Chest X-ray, AP view. Patient: 10 years old, sex M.
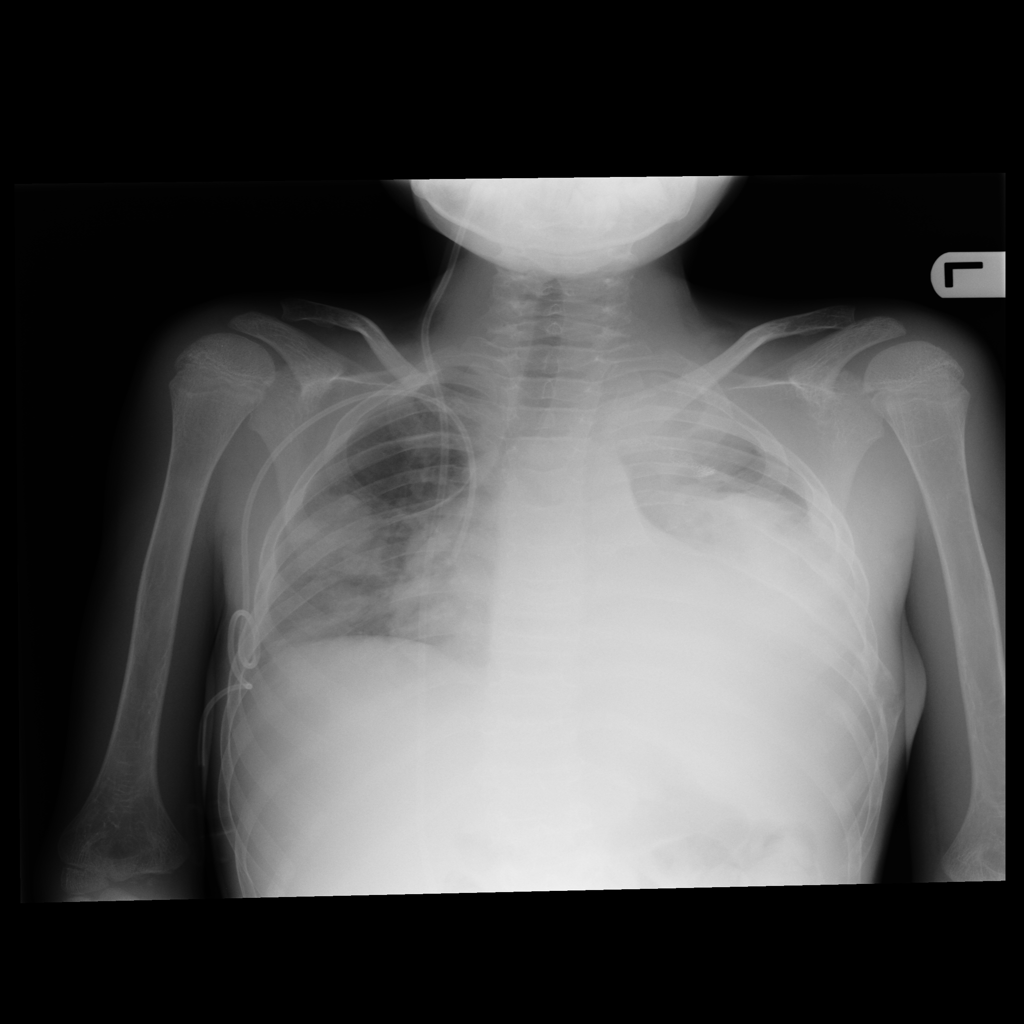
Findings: Cardiomegaly, Effusion, Infiltration, Mass